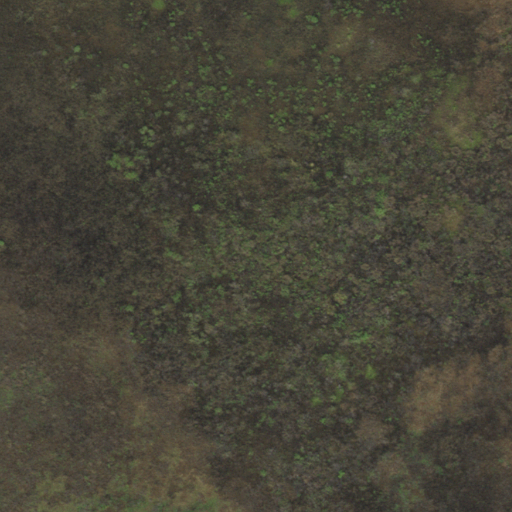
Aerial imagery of island in Florida named Boomers Island containing woody wetlands and herbaceous wetlands